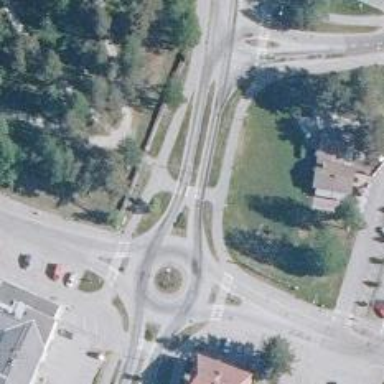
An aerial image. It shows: Zebra crossing on asphalt cycleway.